Field crop: tomato
Growth stage: 1
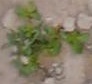
Species: portulaca